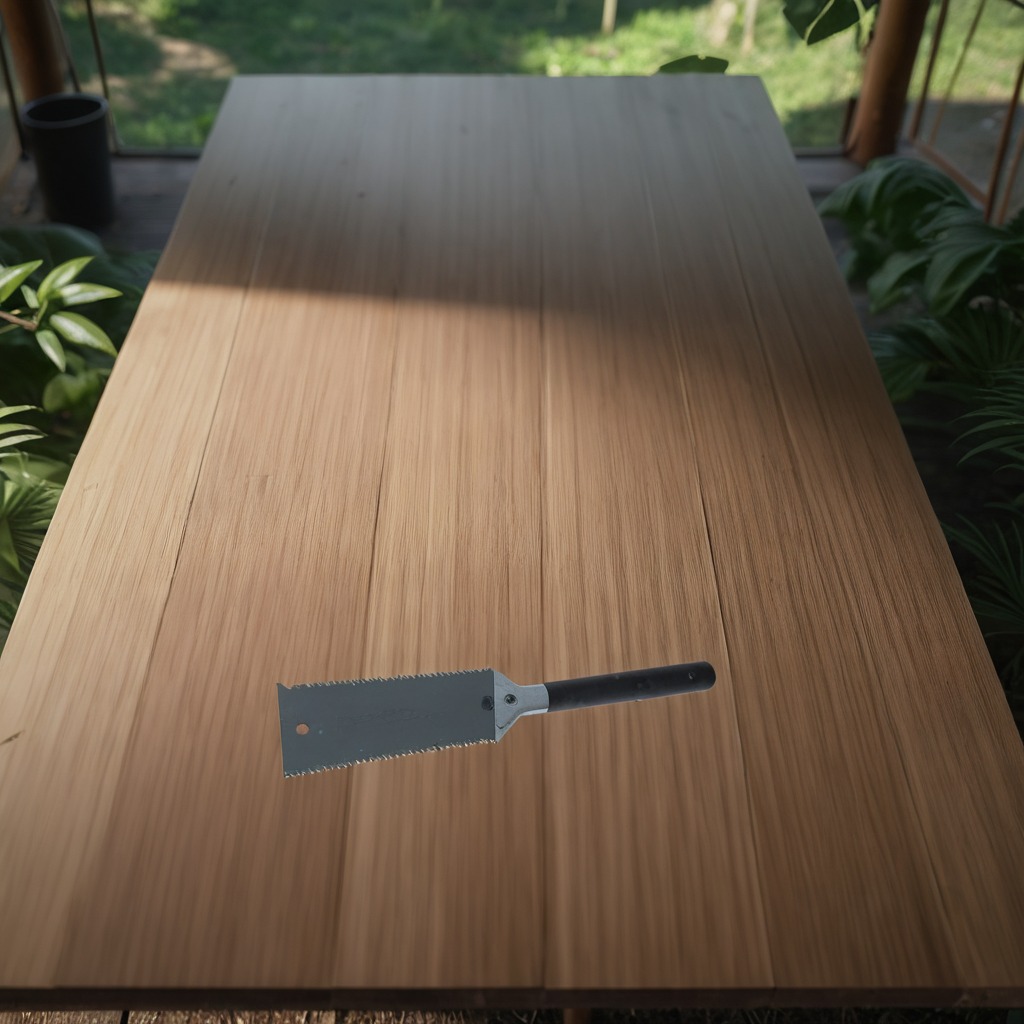
A handheld metal saw lies on a wooden table inside a jungle field workshop tent.